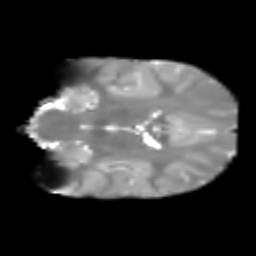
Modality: T2w
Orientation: coronal
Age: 6
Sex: male
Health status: healthy